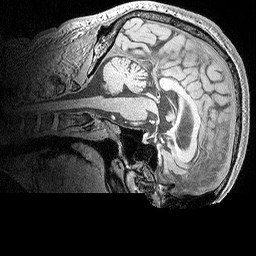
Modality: MP2RAGE
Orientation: sagittal
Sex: male
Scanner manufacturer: siemens
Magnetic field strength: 3 T
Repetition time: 5 s
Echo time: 0.00292 s